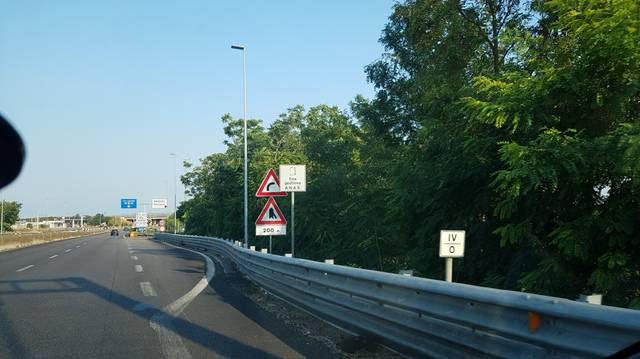
Region: Italy
Coordinates: 40.617, 17.952